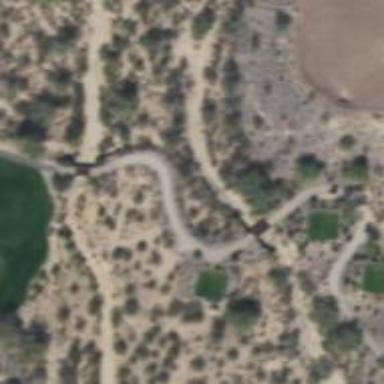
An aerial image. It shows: Path for both road and golf.